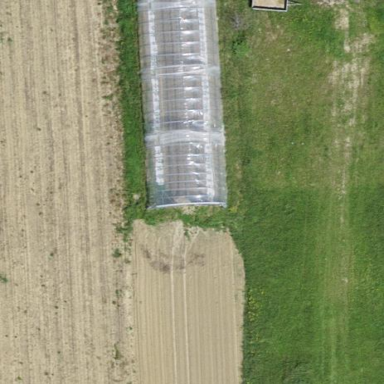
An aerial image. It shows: Greenhouse.